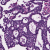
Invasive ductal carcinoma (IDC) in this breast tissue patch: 1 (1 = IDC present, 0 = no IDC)